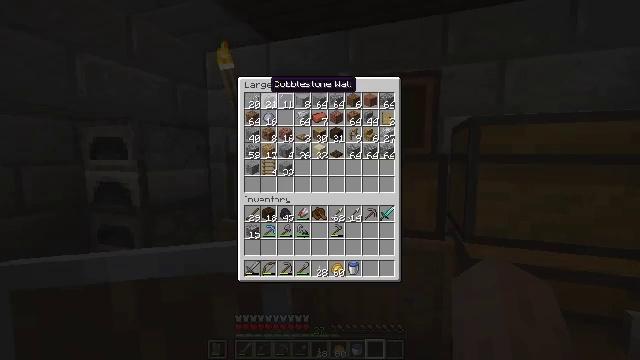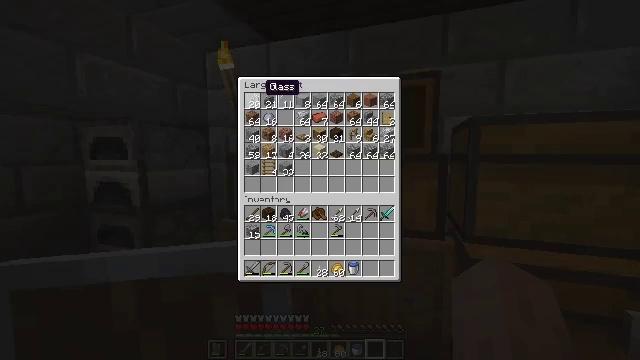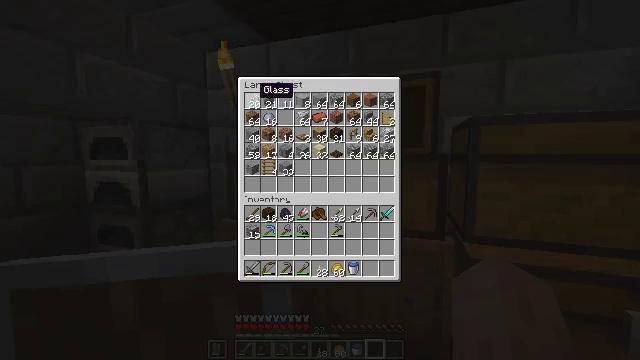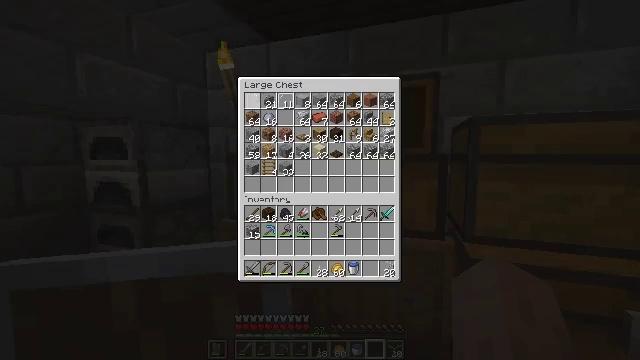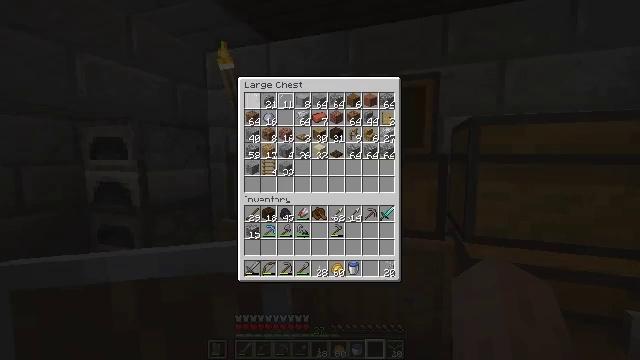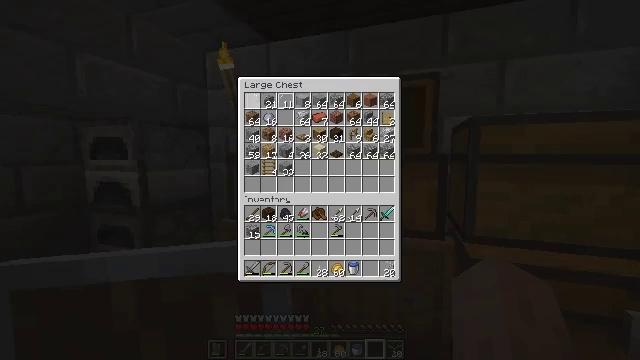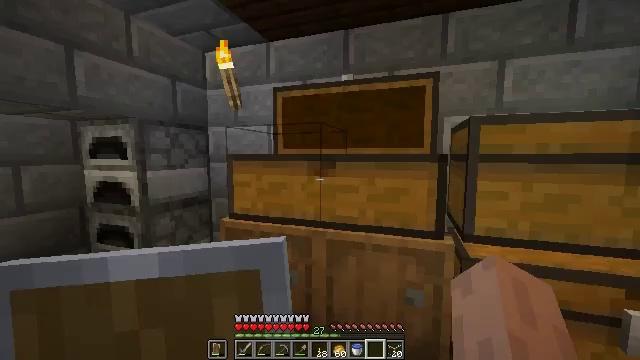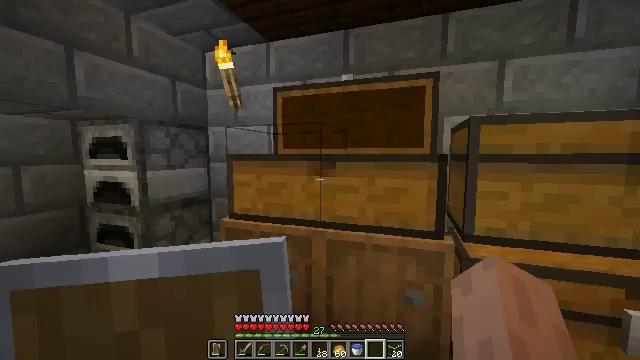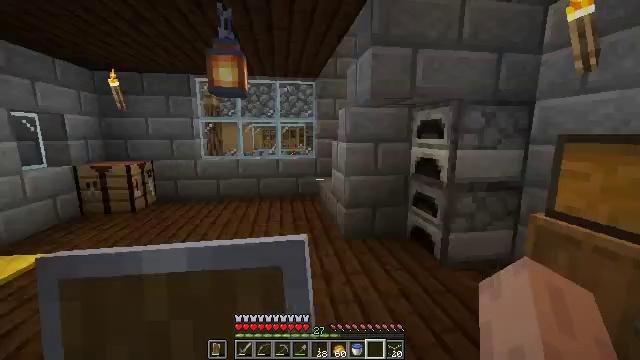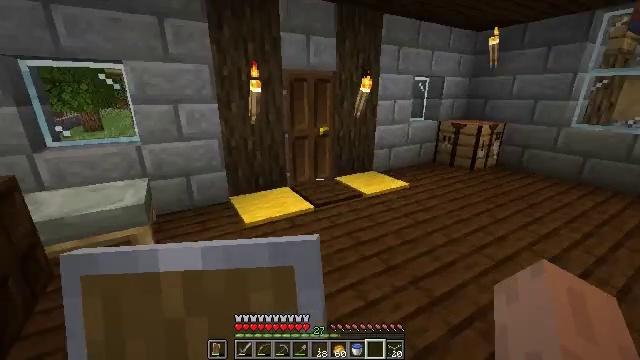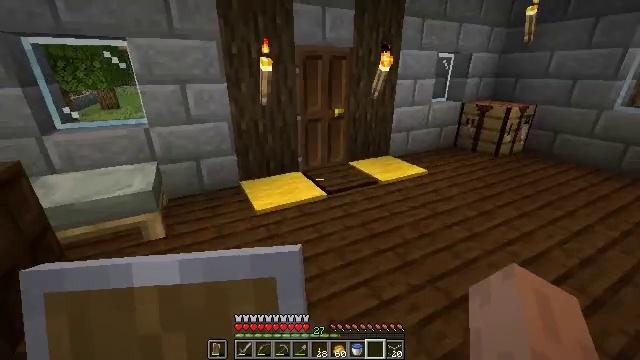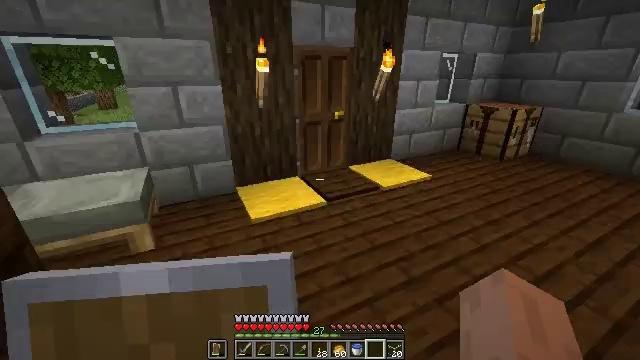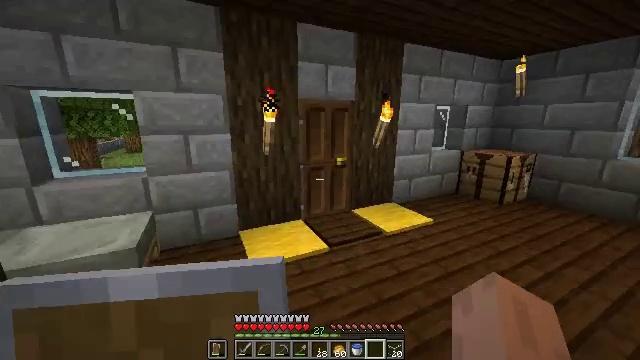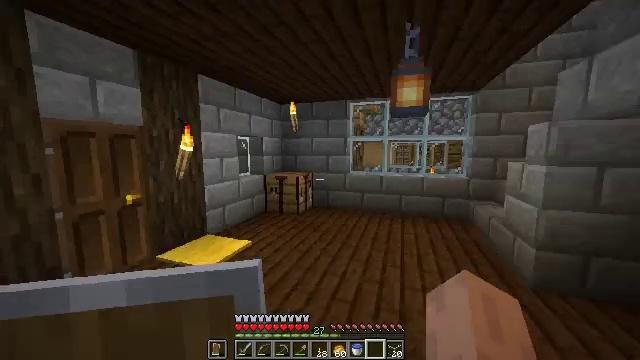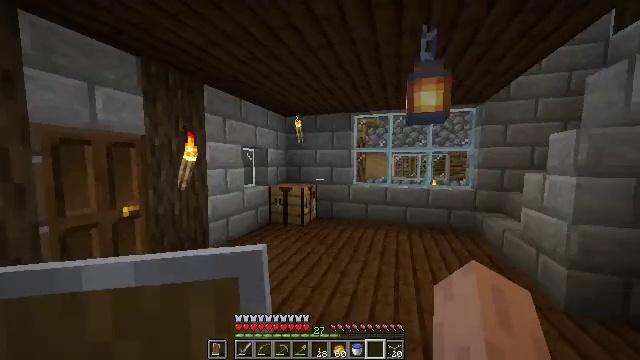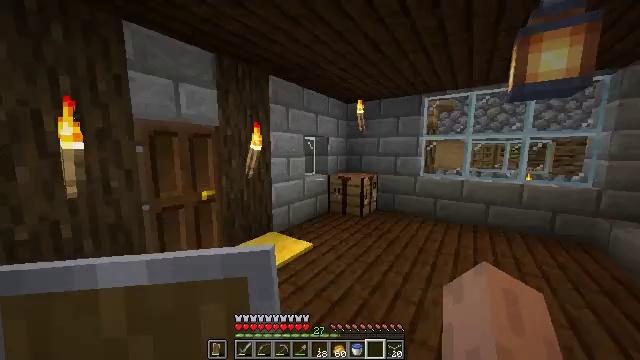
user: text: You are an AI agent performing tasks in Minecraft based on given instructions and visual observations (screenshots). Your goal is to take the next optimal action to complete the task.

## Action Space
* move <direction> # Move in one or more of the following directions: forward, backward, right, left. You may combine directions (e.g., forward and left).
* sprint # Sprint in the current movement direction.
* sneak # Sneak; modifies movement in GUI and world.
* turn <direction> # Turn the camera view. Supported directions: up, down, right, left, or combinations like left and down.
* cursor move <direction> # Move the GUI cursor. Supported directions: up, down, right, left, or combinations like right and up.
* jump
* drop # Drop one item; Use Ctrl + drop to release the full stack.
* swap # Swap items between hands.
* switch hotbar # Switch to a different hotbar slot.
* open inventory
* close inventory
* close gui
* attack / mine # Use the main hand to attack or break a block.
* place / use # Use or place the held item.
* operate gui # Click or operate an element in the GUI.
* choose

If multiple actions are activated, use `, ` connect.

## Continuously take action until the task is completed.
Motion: motion action
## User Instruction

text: Prepare a glass bottle using the crafting table.
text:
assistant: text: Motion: sneak
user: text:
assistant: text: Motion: sneak
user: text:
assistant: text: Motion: sneak, attack / mine
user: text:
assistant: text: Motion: sneak, attack / mine
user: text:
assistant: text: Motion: no_op
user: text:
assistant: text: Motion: no_op
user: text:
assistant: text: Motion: no_op
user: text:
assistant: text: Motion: turn left and down
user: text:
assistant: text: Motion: move forward, turn left and down
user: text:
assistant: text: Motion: move forward, turn left and down
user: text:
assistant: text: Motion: move forward, sprint
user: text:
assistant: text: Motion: move forward, sprint, turn left and up
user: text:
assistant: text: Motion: move forward, turn right and up
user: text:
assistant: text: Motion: move forward, turn up
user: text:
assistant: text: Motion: move forward, turn left and down
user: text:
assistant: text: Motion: move forward, turn left
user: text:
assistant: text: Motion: move forward, turn left and down
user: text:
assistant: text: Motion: move forward
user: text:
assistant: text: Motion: move forward, turn right and down
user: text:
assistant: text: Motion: move forward, turn right
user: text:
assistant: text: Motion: move forward, turn right
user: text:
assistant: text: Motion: move forward, turn right
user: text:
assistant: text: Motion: move forward, turn right and down
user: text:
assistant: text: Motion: move forward, turn right and down
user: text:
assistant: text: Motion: move forward, turn right
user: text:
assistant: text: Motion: move forward, turn down
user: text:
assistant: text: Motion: move forward, use / place
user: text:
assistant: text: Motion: use / place
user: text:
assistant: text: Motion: no_op
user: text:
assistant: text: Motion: no_op